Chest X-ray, PA view. Patient: 39 years old, sex M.
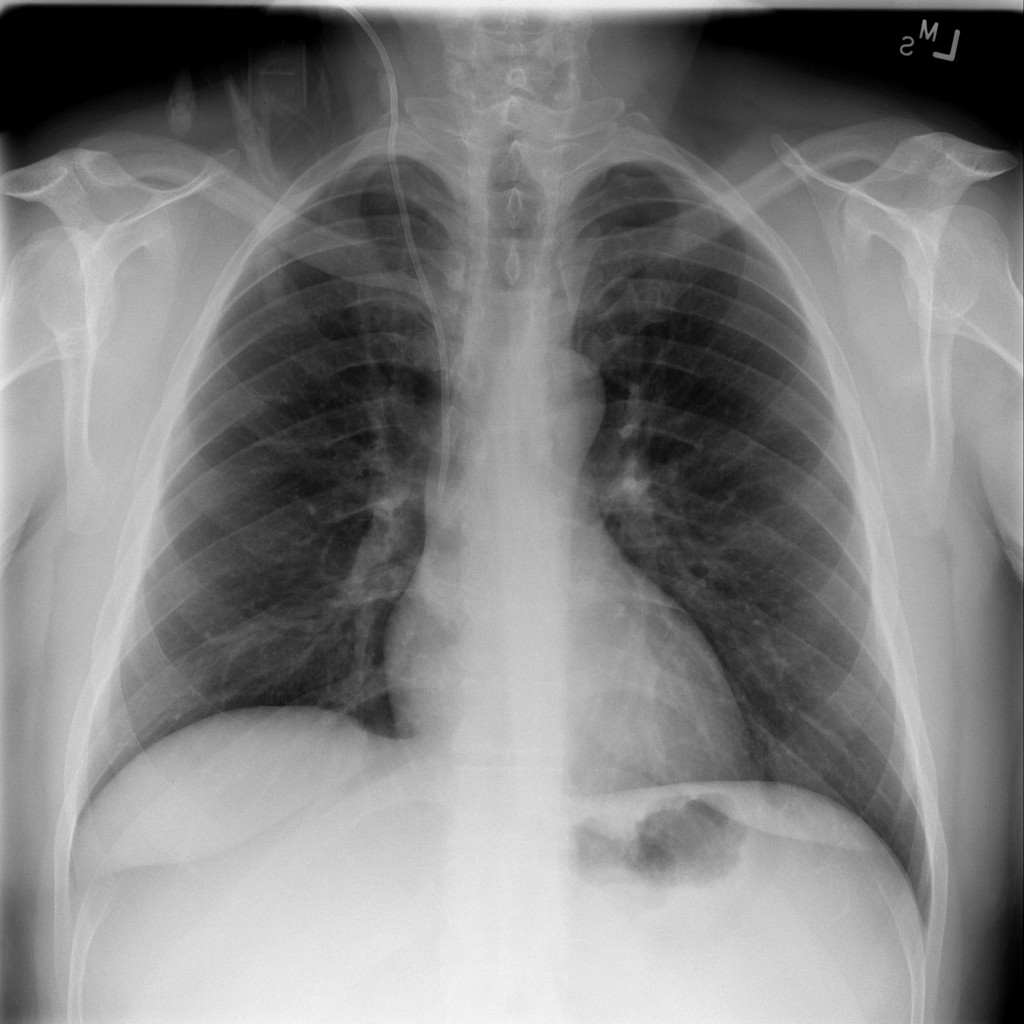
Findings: No Finding